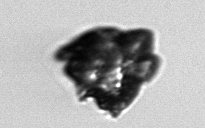
Label: Delphineis